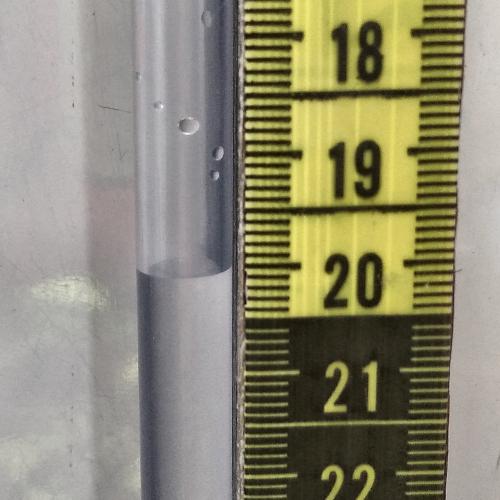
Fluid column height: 20.0 cm